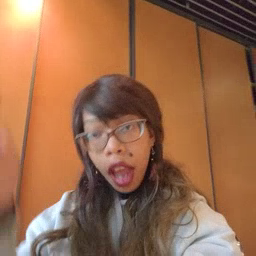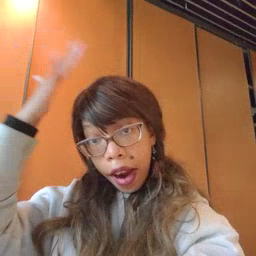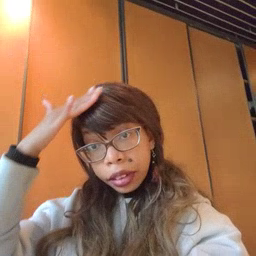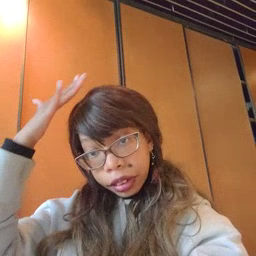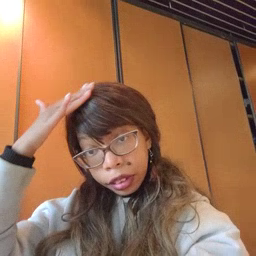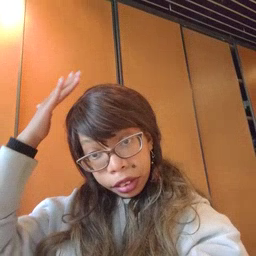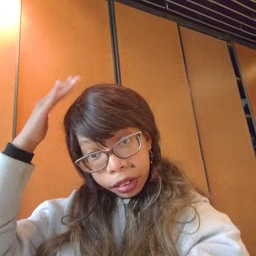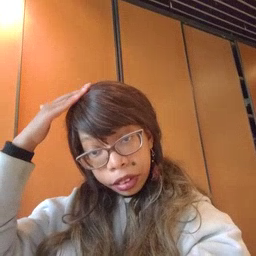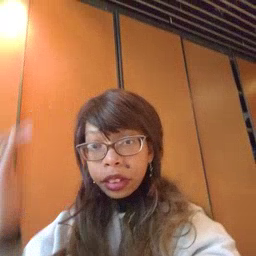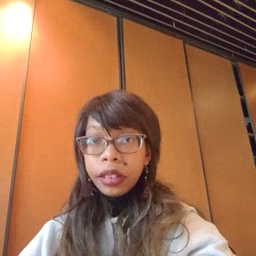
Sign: hat